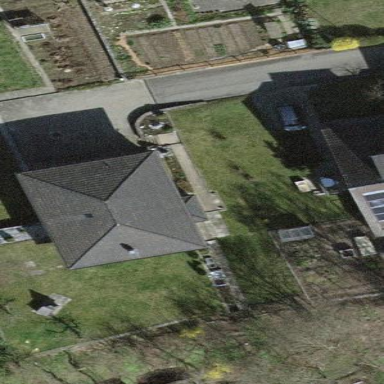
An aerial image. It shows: Building with hipped roof shape.